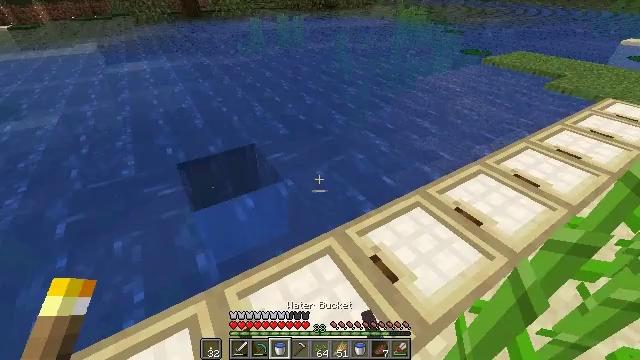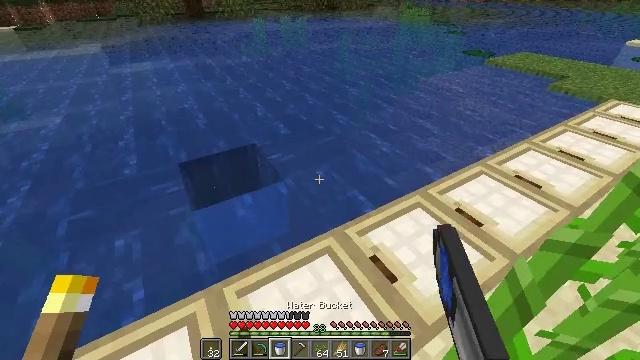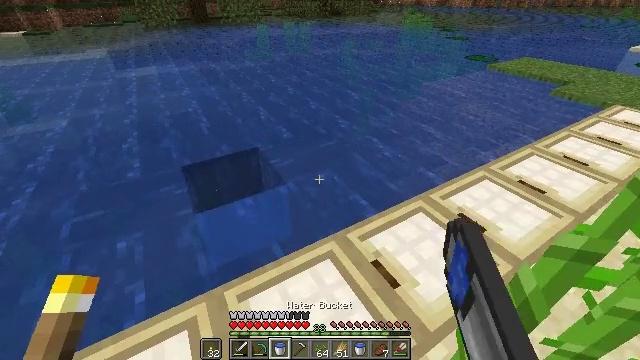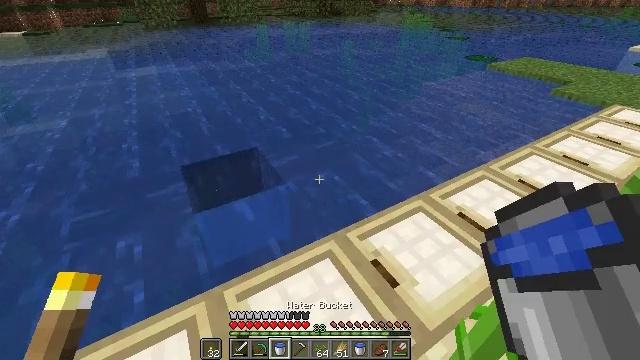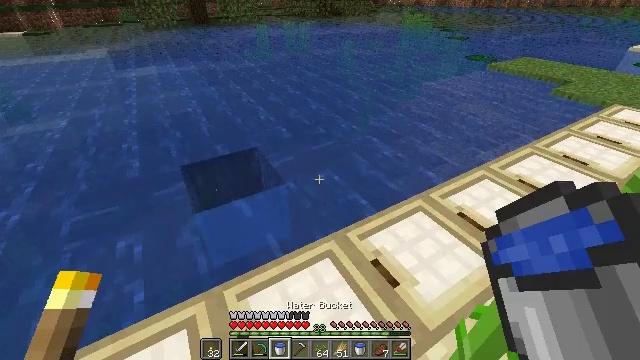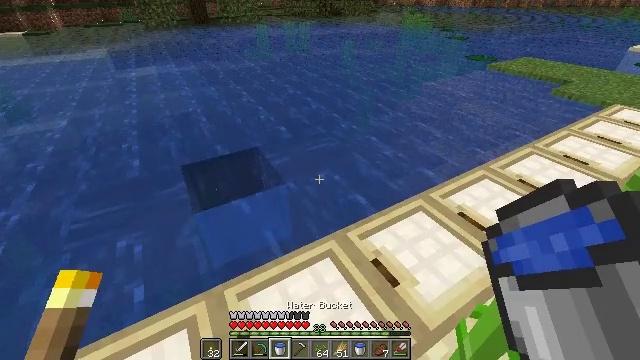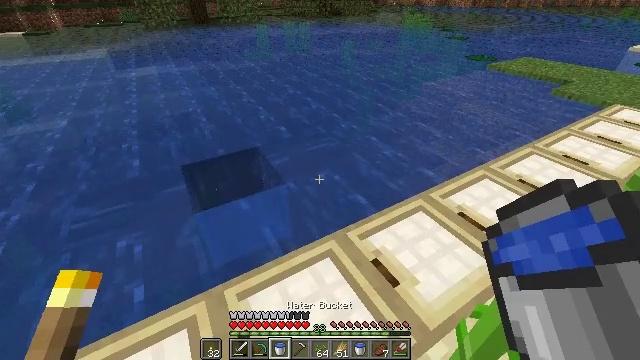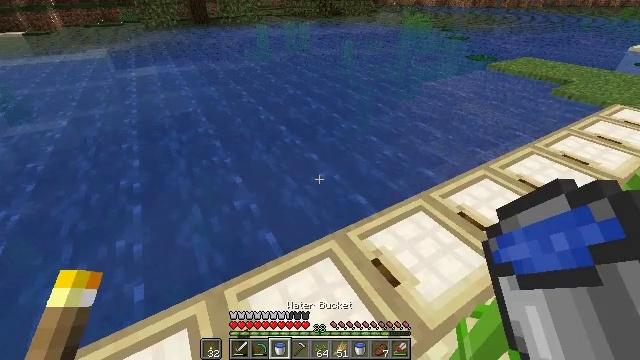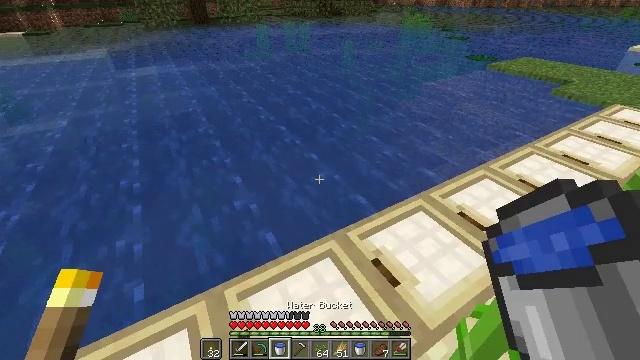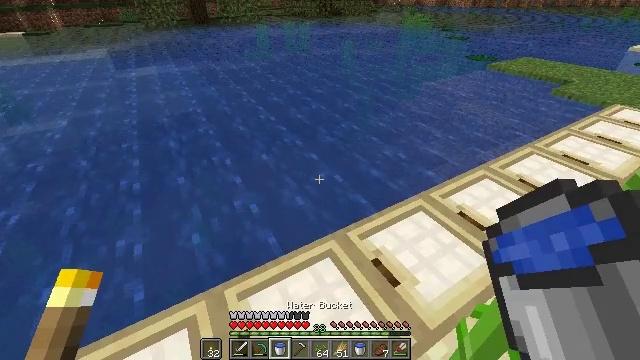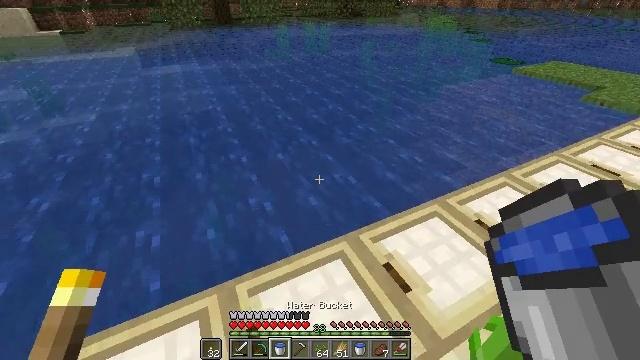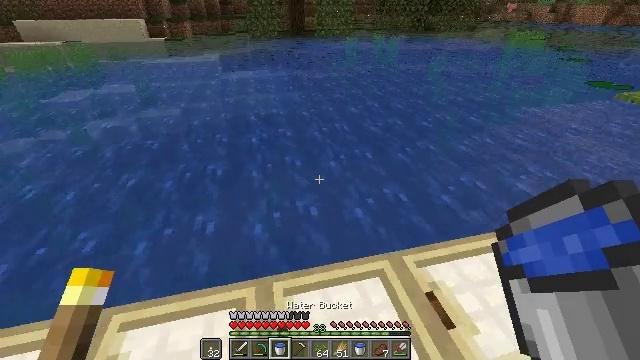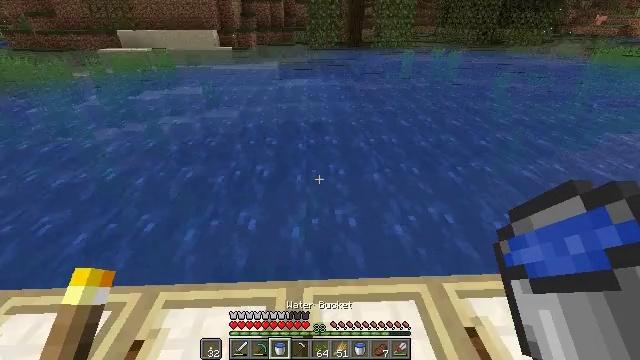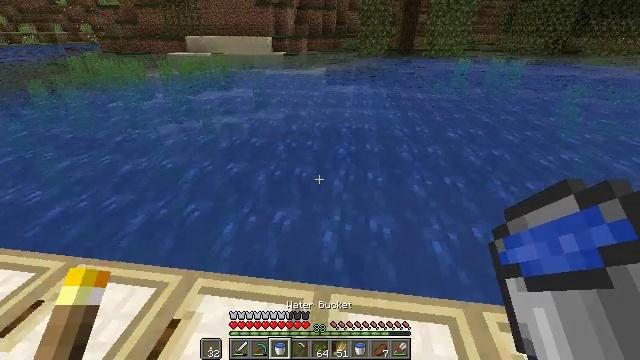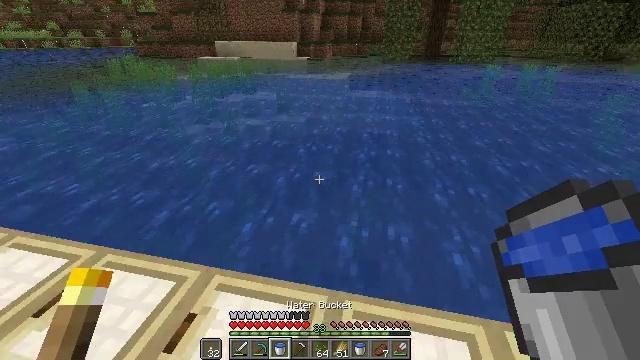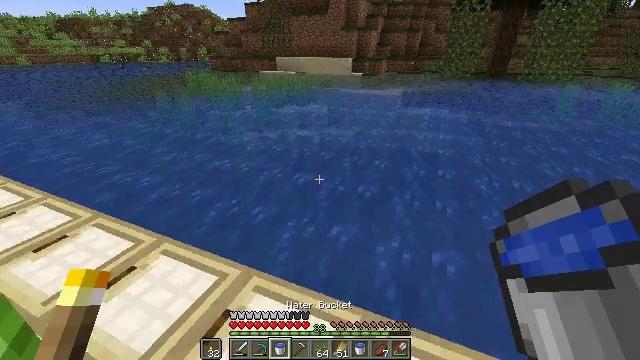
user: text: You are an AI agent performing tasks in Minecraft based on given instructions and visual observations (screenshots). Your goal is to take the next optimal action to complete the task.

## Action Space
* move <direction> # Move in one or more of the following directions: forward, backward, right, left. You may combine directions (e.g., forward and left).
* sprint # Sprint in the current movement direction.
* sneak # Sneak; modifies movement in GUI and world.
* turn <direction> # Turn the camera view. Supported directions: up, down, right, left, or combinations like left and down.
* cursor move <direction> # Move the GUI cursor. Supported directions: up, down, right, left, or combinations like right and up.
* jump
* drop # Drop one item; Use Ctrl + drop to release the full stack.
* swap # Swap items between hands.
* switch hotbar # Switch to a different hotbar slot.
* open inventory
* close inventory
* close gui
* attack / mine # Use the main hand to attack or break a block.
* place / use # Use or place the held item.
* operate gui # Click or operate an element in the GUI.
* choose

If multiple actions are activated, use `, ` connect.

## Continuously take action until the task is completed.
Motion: motion action
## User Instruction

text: Dig up the grass block for dirt.
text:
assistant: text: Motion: no_op
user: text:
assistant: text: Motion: no_op
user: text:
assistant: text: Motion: no_op
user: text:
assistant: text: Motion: no_op
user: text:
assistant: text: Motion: no_op
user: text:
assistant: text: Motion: no_op
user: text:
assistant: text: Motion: no_op
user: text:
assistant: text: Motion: no_op
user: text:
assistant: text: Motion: no_op
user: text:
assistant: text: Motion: turn left
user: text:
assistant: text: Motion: turn left and up
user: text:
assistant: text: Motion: turn left and up
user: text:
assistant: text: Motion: turn left and up
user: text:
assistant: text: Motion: turn left
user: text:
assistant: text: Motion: turn left and up
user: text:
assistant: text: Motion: turn left and up
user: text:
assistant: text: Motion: turn left
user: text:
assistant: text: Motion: no_op
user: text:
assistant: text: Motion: no_op
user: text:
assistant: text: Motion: no_op
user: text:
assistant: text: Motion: no_op
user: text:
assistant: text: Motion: no_op
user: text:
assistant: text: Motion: no_op
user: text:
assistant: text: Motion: no_op
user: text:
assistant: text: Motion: no_op
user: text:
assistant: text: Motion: no_op
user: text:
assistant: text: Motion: no_op
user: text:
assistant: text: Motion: no_op
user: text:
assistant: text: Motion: no_op
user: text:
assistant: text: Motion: no_op